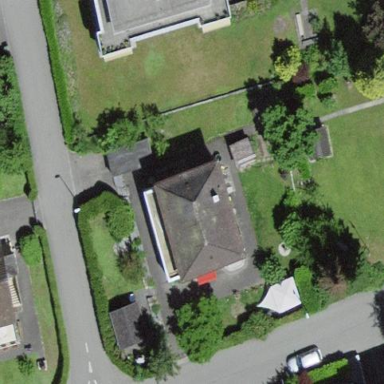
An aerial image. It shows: Building with hipped roof shape.